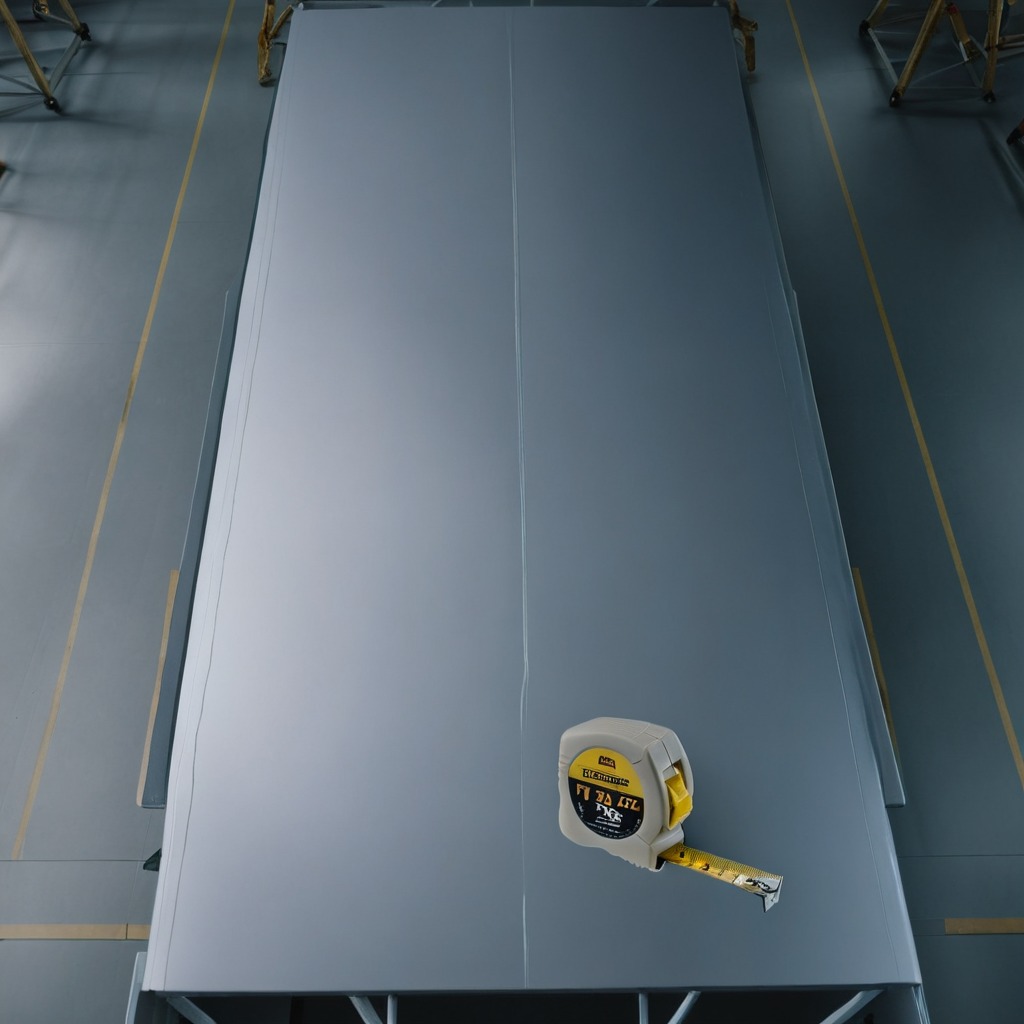
A measuring tape is lying on the toolbox surface in the airplane hangar workshop 8K.